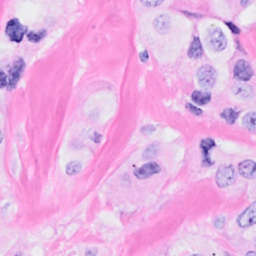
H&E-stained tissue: Breast